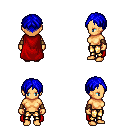
a pixel art fantasy rpg character, female body template, human, tanned skin, red cape, gold greaves, blue parted hairstyle, cloth bracers, four views (front, back, left, right), 2x2 character sprite sheet, small pixel art, hard edges, no anti-aliasing